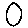
Label: circle